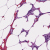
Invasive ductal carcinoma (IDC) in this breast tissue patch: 0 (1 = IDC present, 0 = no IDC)